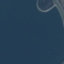
Land use / land cover class: SeaLake